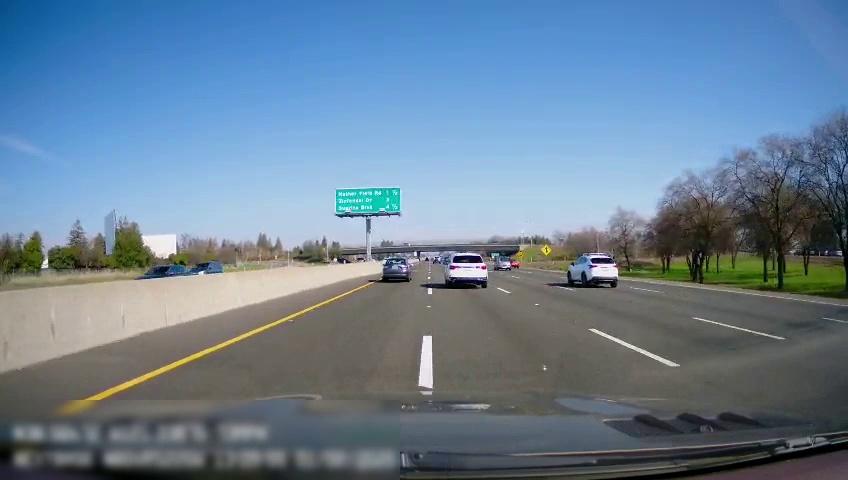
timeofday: Day
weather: Sunny
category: Drivable Space
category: Vehicles | Car
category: Vehicles | Car
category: Vehicles | Car
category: Vehicles | SUV
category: Vehicles | Car
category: Vehicles | Car
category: Vehicles | Van
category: Lanes | Alternate Lane
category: Lanes | Current Lane
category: Lanes | Current Lane
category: Lanes | Alternate Lane
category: Lanes | Alternate Lane
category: Lanes | Alternate Lane
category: Traffic | Signs
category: Traffic | Signs